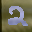
Label: 2